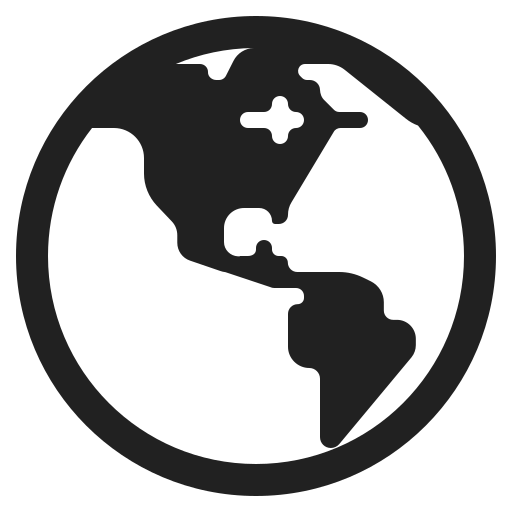
globe showing americas high contrast